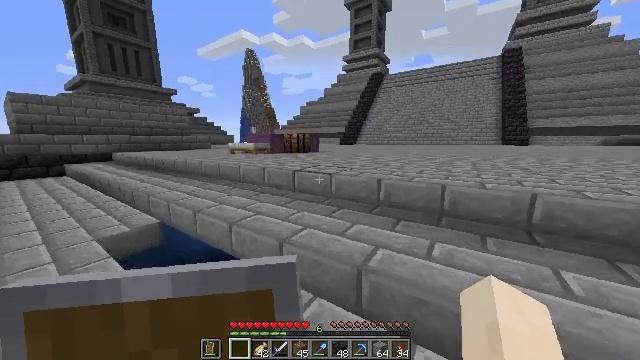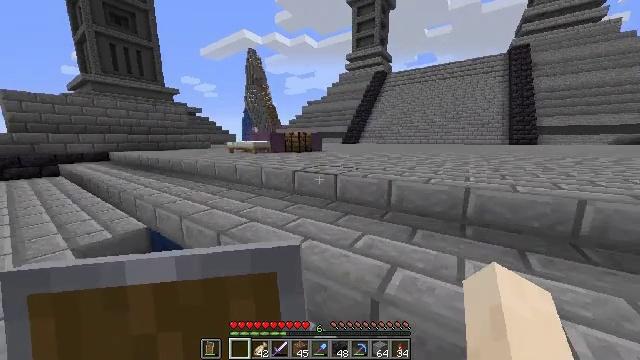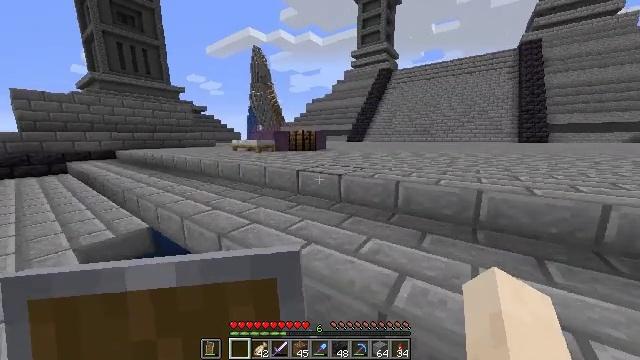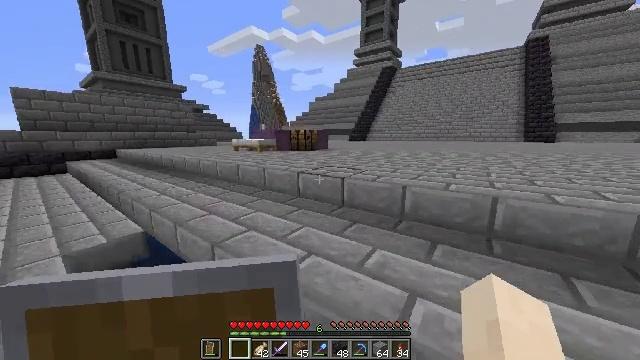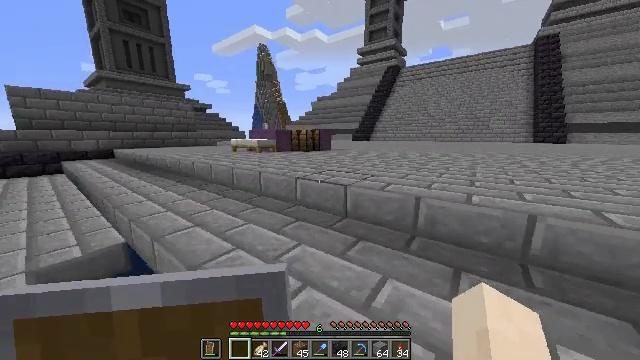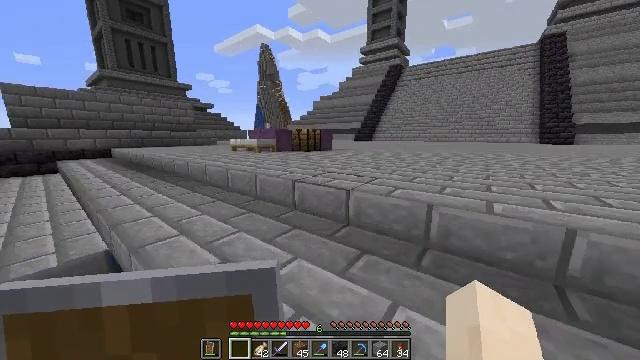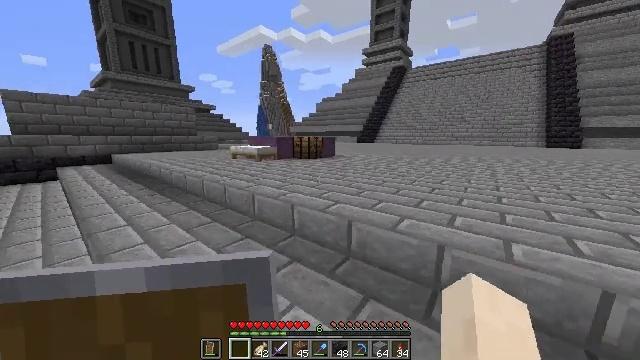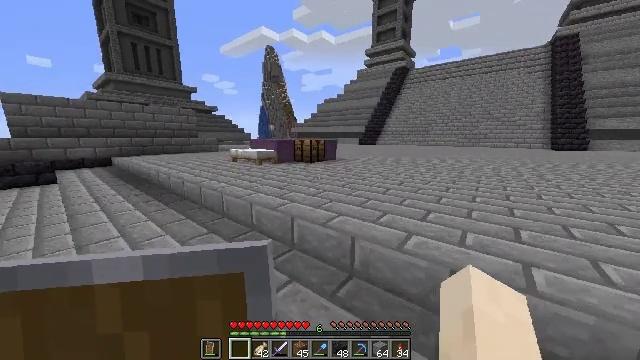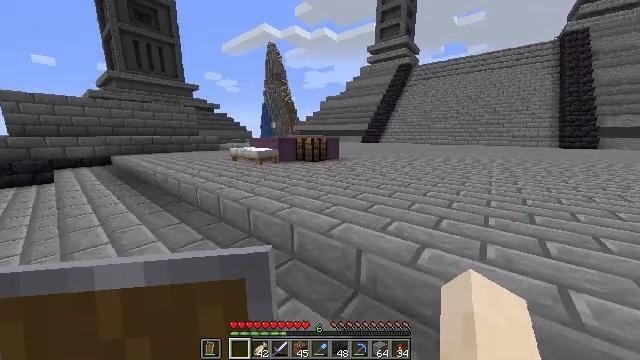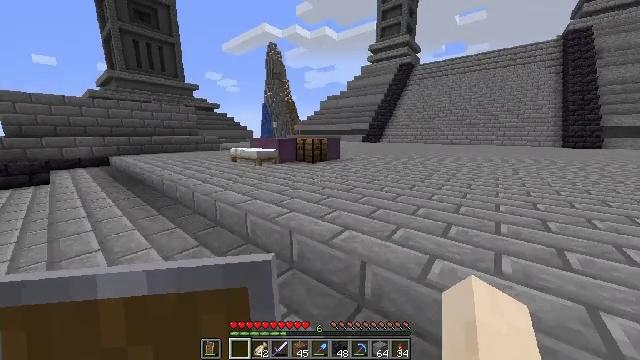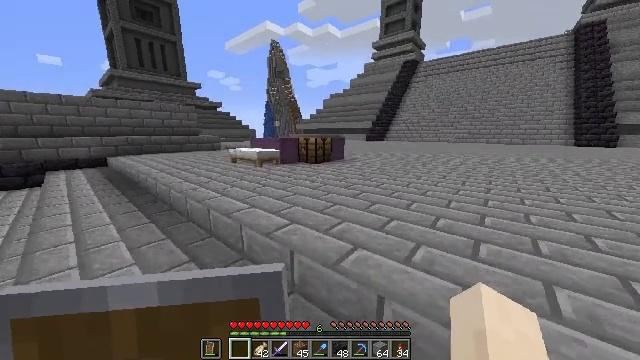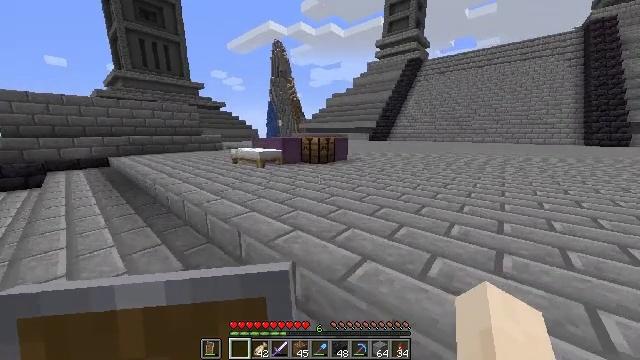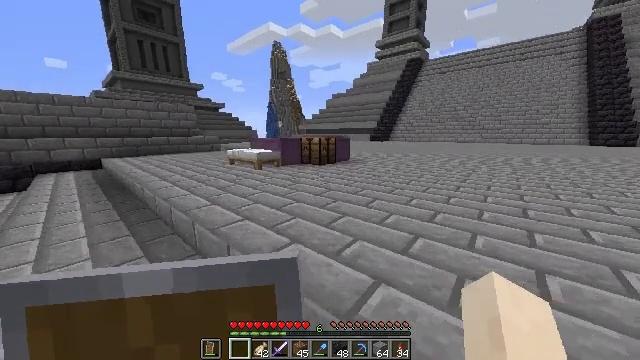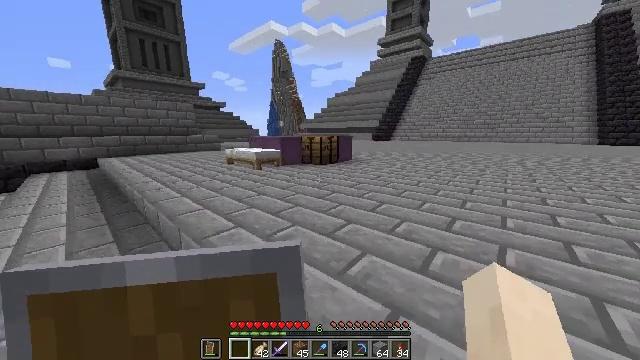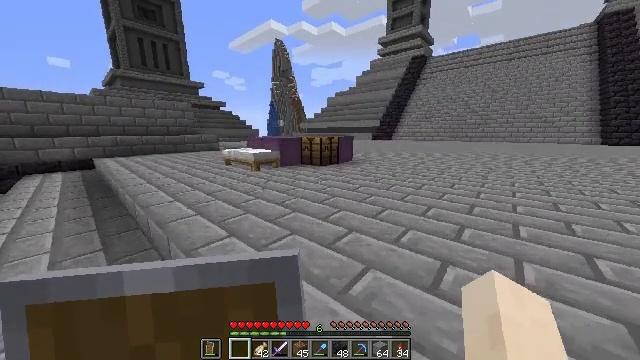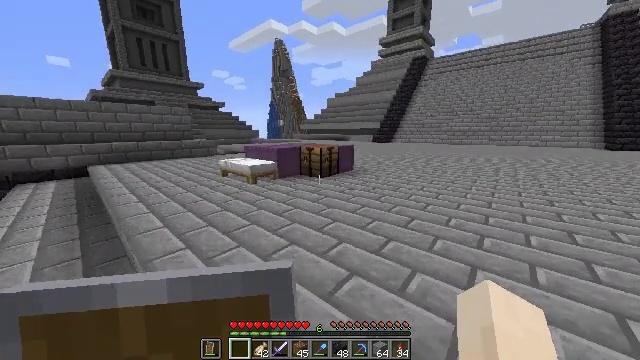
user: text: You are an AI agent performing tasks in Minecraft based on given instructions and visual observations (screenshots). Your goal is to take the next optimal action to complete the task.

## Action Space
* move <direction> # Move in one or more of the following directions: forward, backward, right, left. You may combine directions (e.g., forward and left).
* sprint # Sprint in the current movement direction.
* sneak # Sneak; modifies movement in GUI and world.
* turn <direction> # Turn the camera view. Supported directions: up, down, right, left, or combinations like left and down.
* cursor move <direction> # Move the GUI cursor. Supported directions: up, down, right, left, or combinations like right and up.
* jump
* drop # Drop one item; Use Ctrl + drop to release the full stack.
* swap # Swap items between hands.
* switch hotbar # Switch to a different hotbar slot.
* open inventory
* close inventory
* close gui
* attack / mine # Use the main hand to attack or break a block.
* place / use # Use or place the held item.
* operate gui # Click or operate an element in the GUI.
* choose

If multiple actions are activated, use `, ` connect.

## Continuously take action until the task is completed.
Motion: motion action
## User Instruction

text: Open the crafting table and craft stone brick slabs.
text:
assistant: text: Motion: move forward
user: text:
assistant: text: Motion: move forward, turn left
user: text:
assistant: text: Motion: move forward
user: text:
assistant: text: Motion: move forward
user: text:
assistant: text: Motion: move forward
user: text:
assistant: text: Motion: move forward
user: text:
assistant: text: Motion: move forward
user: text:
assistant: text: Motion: move forward
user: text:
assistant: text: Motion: move forward
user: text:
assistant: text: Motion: move forward
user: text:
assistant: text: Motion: move forward
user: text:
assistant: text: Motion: move forward
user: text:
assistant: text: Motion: move forward
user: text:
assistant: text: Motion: move forward
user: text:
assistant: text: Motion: move forward
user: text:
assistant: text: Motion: move forward
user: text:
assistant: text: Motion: move forward
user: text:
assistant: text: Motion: move forward
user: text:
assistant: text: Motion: move forward
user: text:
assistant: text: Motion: move forward
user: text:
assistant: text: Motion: move forward
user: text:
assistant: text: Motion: move forward
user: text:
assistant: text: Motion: move forward
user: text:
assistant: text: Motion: move forward
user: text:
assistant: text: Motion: move forward
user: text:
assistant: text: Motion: move forward
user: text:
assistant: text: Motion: move forward, turn down
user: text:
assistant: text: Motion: move forward, turn down
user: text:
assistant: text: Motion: move forward
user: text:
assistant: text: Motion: move forward